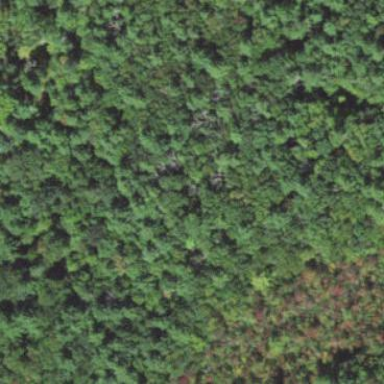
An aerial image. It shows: Mixed woodland area with various types of leaves.